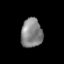
Tissue: prostate
Cell type: Myeloid cells
Senescence score: 0.1735
Nuclear area (px): 612
Mean DAPI intensity: 132.212